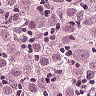
Metastatic tissue present: yes